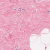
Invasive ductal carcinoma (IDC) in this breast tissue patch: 0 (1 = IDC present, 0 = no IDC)